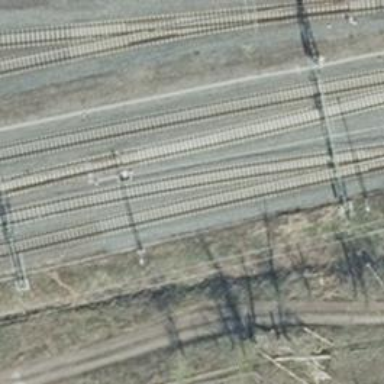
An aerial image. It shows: Railway switch.